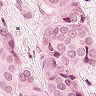
Metastatic tissue present: yes